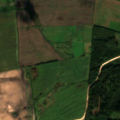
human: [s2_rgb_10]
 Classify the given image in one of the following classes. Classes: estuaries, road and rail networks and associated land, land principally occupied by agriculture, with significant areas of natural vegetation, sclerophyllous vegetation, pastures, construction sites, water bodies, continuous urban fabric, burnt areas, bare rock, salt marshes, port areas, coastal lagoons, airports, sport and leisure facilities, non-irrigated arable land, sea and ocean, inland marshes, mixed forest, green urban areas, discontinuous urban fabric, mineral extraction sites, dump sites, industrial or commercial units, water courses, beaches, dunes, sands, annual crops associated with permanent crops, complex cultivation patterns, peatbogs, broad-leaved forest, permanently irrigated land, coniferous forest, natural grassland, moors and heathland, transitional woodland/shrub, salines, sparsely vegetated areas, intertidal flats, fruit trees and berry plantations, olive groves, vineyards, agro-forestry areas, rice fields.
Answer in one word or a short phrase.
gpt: non-irrigated arable land, coniferous forest, transitional woodland/shrub